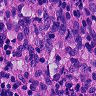
Metastatic tissue present: yes